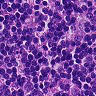
Metastatic tissue present: no